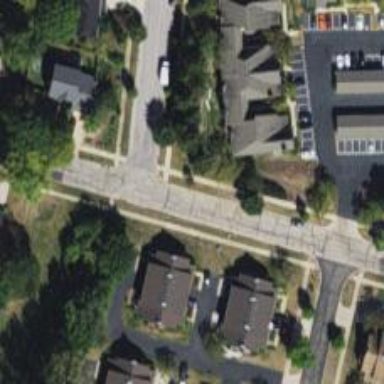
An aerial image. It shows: Residential road with separate asphalt sidewalk.